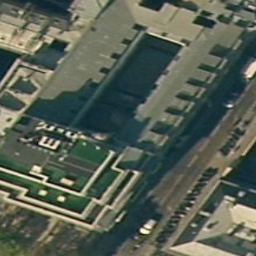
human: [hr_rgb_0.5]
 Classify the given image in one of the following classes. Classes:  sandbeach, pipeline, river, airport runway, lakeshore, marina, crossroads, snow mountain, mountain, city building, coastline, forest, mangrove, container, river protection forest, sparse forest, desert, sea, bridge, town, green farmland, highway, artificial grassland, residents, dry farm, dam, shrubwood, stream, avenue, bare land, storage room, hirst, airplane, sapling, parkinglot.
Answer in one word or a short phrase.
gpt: city building